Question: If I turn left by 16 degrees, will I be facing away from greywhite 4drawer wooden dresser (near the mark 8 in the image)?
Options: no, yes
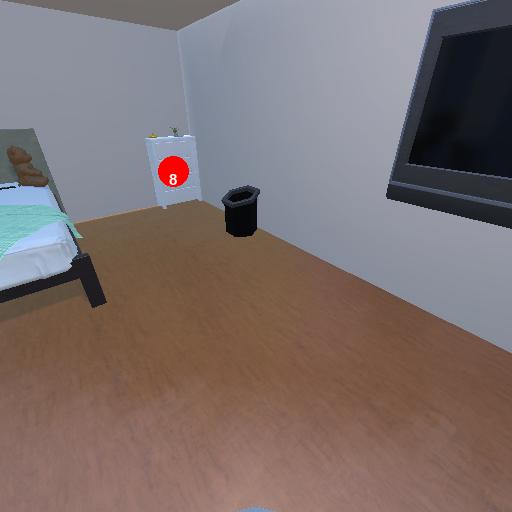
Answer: no